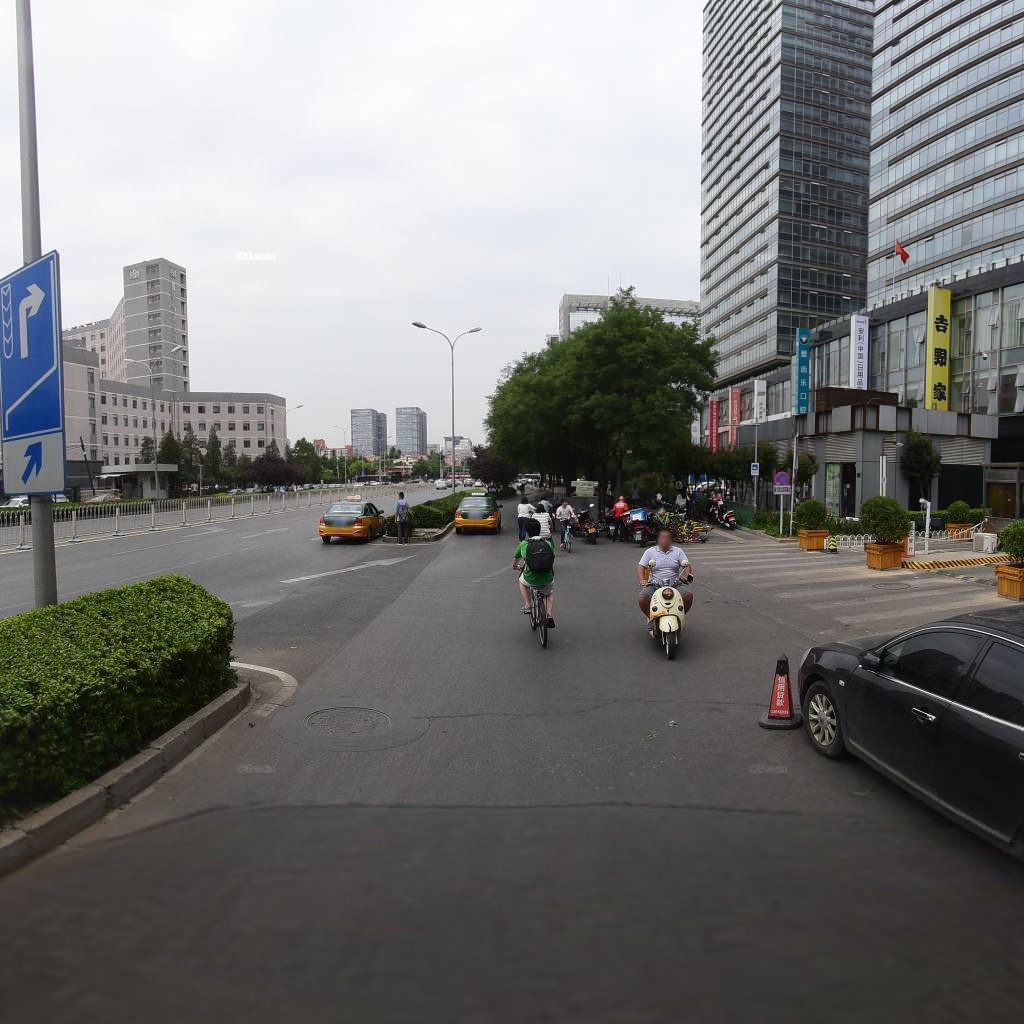
Region: Haidian
Road damage annotations: transverse crack, manhole cover, longitudinal crack, manhole cover